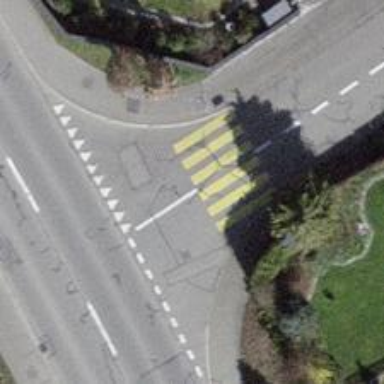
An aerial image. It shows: Uncontrolled zebra crossing on the road.